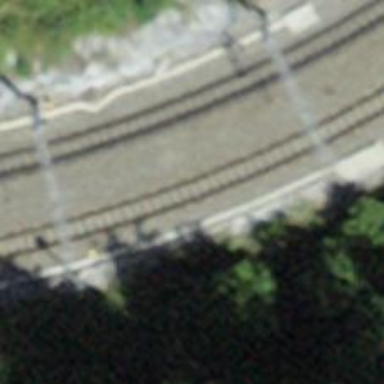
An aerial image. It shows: Narrow-gauge railway track electrified by contact line.